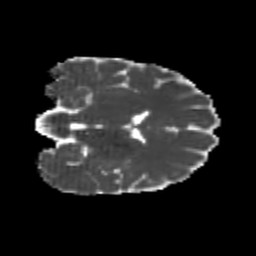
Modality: MD
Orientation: coronal
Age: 20
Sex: female
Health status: healthy
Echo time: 0.074 s